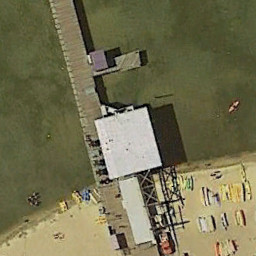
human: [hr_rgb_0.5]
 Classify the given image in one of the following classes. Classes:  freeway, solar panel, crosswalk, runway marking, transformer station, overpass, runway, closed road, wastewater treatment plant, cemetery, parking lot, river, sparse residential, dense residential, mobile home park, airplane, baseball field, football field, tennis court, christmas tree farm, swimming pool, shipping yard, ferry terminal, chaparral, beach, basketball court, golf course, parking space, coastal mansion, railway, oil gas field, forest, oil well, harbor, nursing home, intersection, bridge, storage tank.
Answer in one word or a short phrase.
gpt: ferry terminal